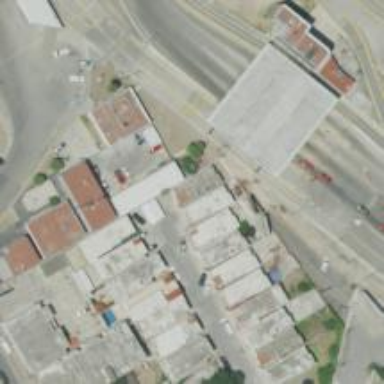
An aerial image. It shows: Building that serves as toll booth.